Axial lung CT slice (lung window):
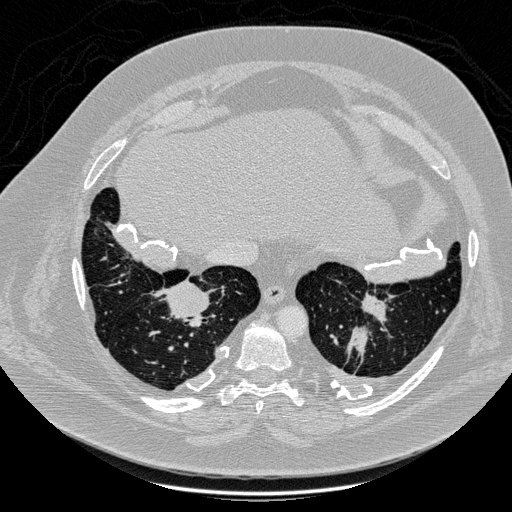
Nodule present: yes
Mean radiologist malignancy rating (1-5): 5